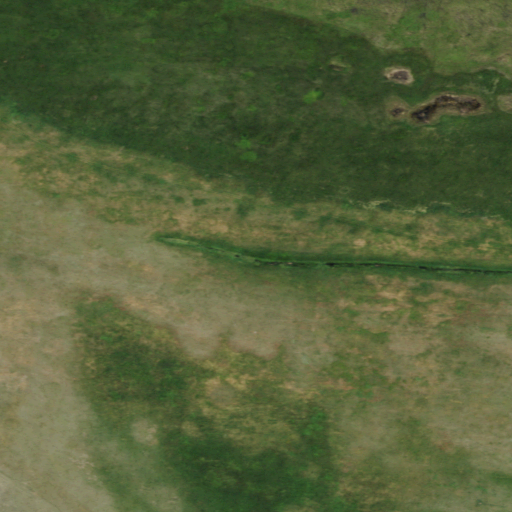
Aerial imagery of valley in Nebraska named Gross Valley containing herbaceous wetlands and grassland